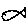
Label: fish